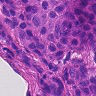
Metastatic tissue present: yes